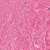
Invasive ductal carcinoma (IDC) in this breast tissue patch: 0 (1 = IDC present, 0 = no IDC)